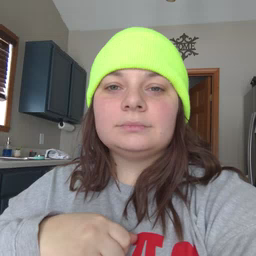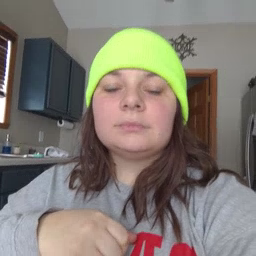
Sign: goose